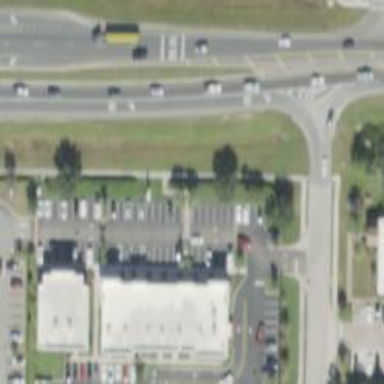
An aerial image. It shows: Parking space is available.